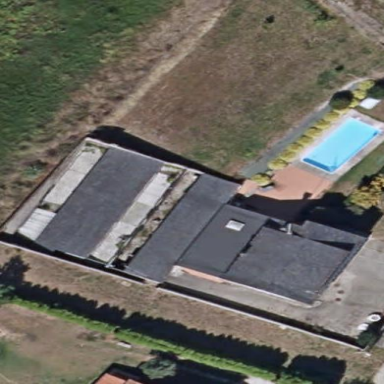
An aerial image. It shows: Shed.